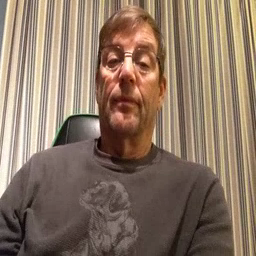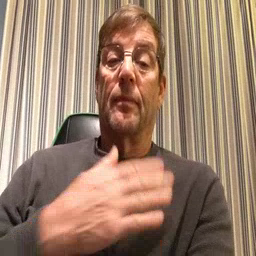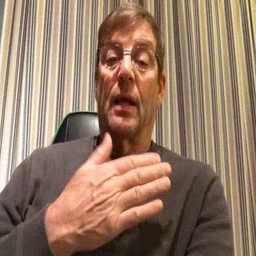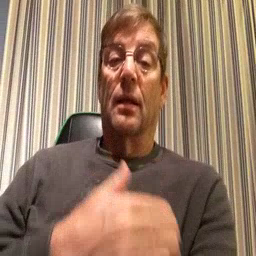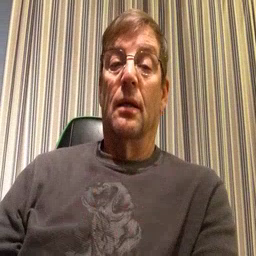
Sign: minemy